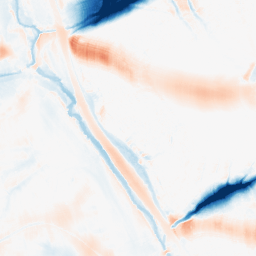
Category: morphological
Decomposition family: morphological_ellipse
Decomposition parameters: operation: average
width: 50
height: 30
Upsampling method: cubic_catmull_rom
Upsampling parameters: scale: 2
Upsampling scale: 2